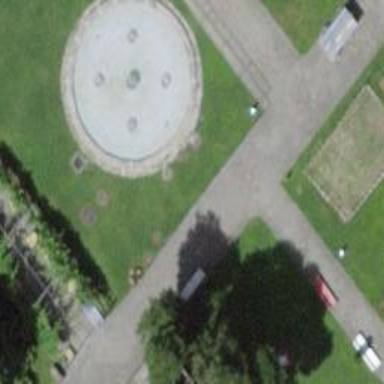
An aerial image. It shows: Fountain.